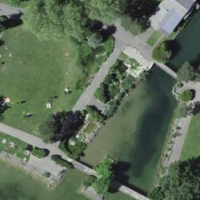
EUNIS habitat code: 53
Species observed at this site:
Columba livia
Podiceps cristatus